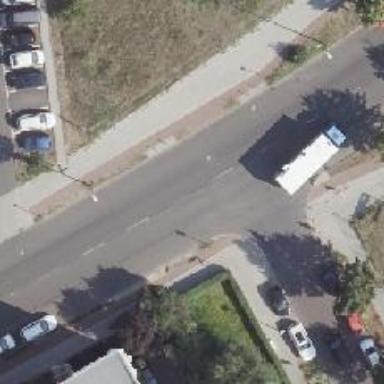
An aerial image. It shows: Unmarked crossing on footway.